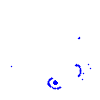
Particle: pion